Interaction volume radius: 5 \u00c5
Interaction volume height: 20 \u00c5
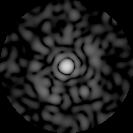
Disorder parameter: 0.8662